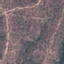
Label: HerbaceousVegetation